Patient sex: F
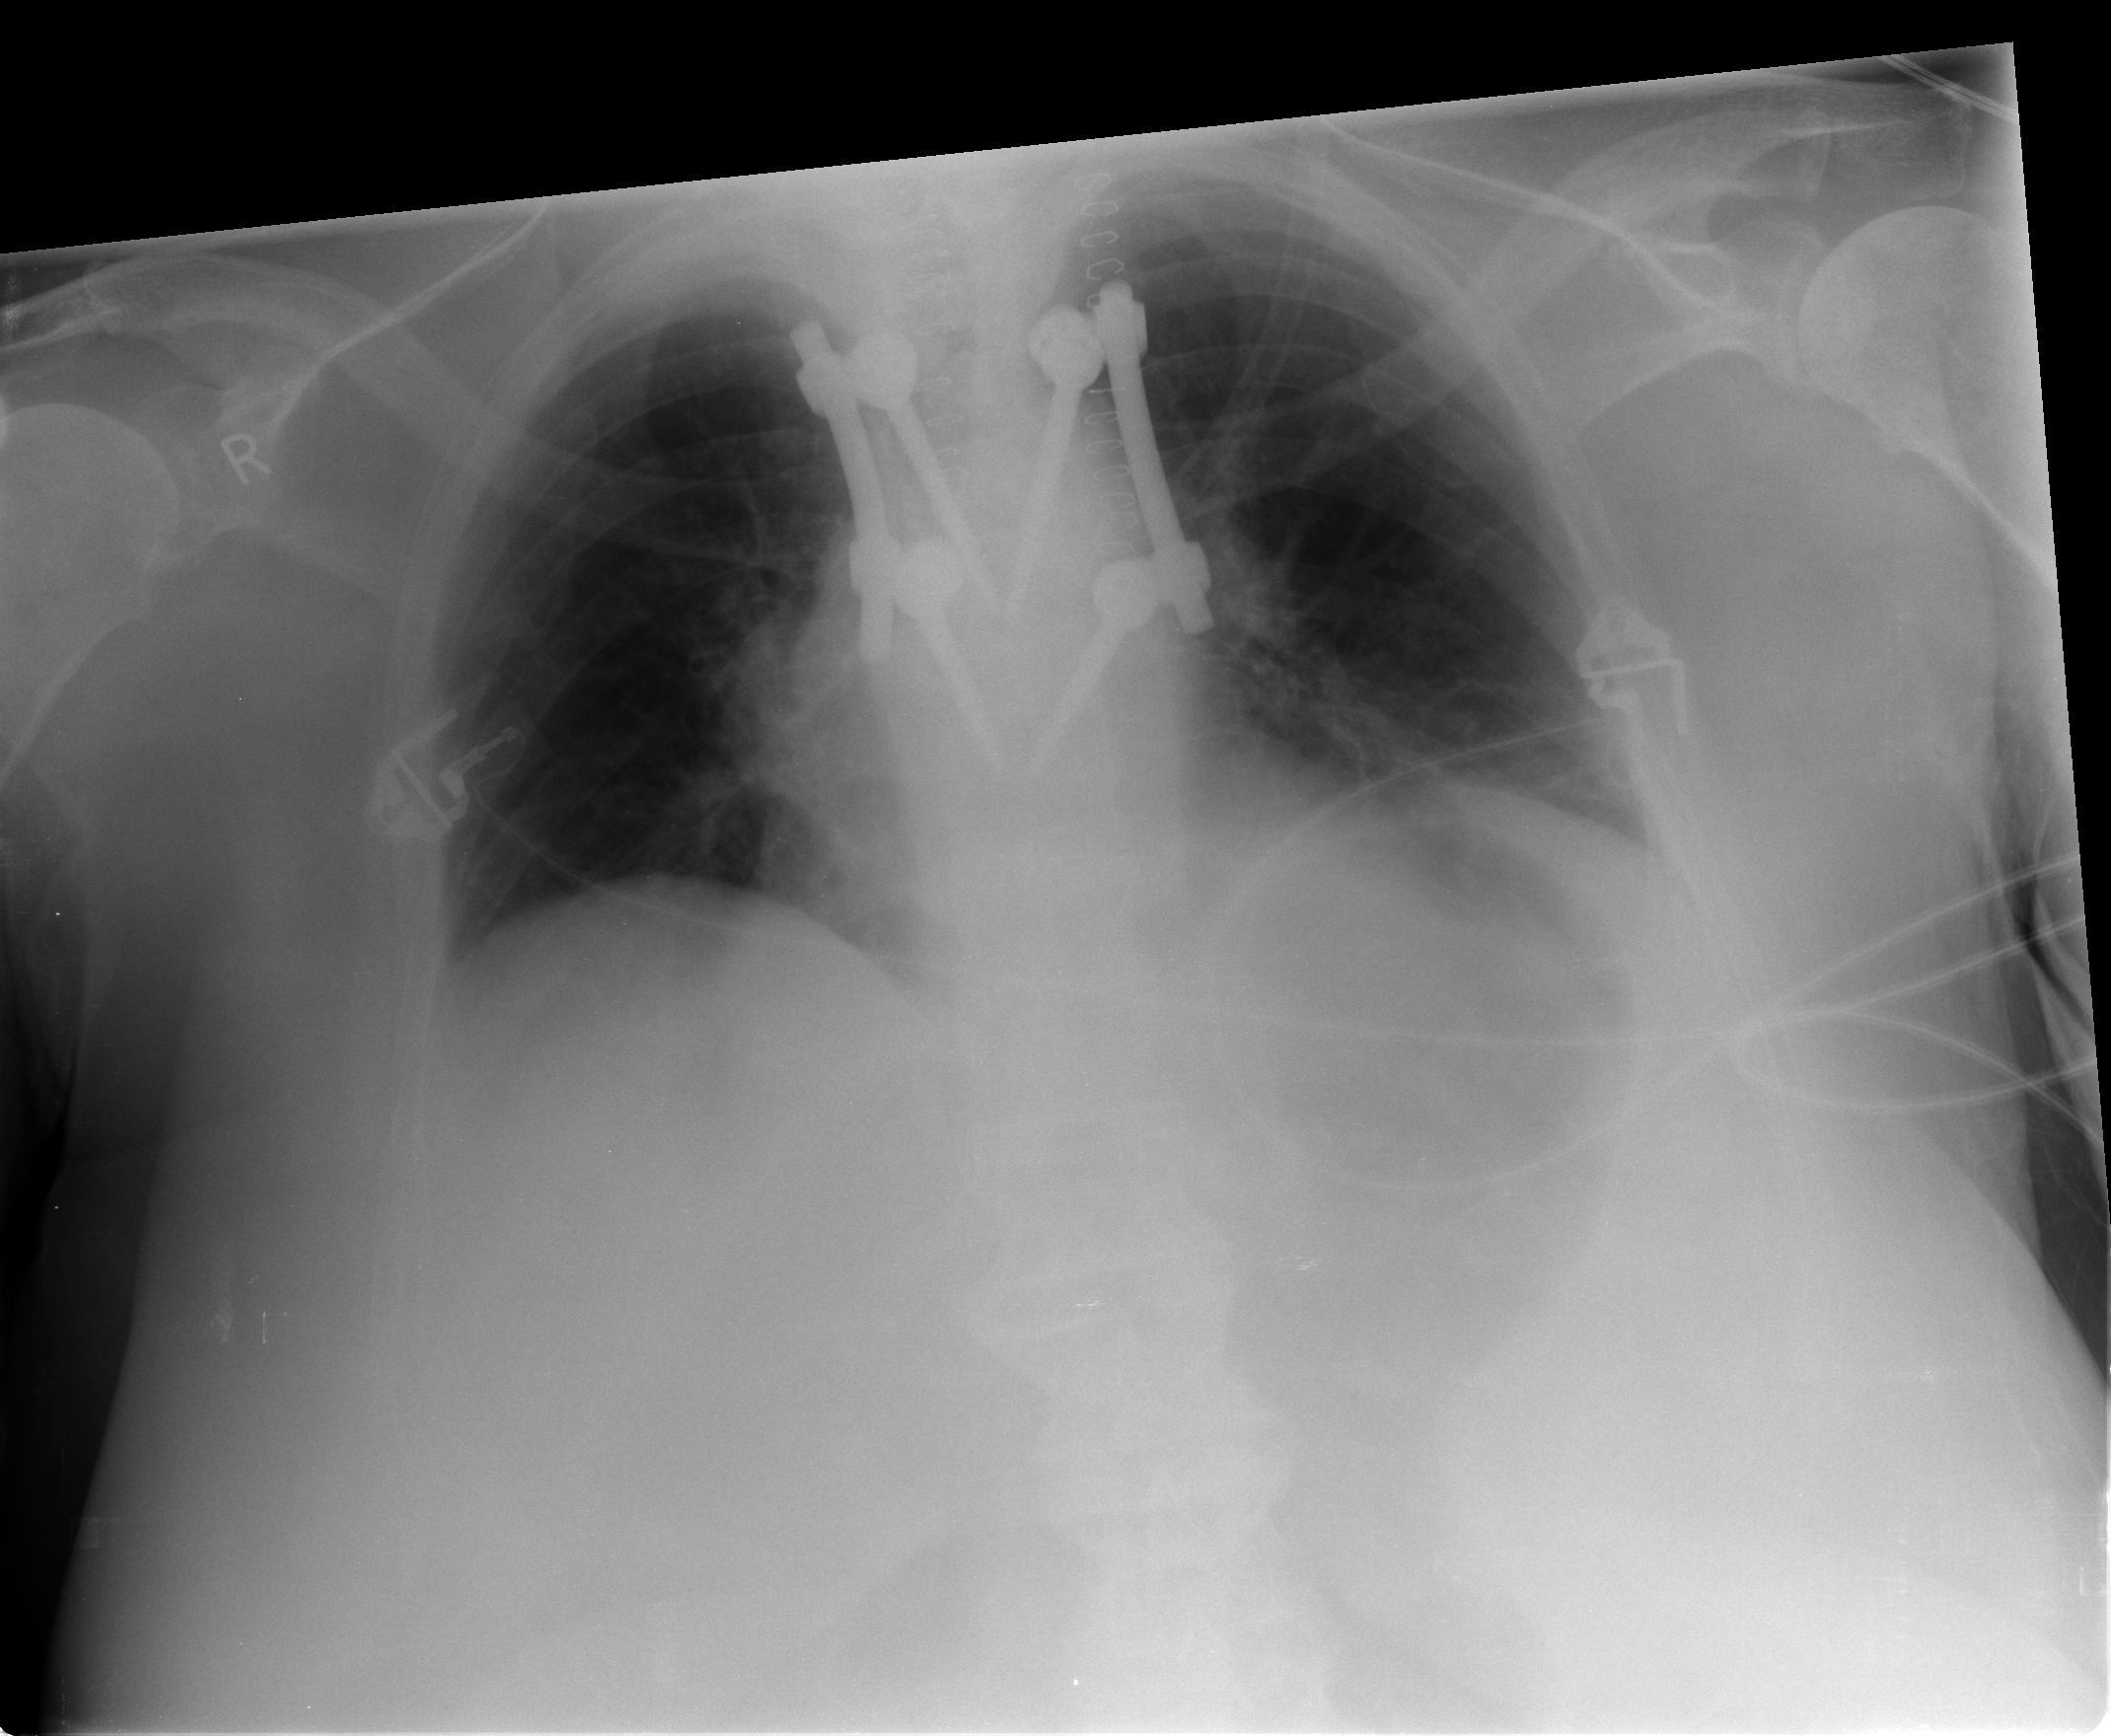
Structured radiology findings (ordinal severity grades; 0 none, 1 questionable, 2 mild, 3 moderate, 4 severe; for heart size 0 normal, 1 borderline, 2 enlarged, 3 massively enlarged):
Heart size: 2
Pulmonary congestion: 1
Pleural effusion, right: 0
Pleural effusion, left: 0
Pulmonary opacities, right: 0
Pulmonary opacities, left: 0
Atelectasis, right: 1
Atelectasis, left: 1